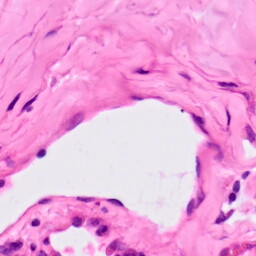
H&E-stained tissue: Lung